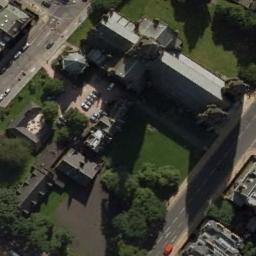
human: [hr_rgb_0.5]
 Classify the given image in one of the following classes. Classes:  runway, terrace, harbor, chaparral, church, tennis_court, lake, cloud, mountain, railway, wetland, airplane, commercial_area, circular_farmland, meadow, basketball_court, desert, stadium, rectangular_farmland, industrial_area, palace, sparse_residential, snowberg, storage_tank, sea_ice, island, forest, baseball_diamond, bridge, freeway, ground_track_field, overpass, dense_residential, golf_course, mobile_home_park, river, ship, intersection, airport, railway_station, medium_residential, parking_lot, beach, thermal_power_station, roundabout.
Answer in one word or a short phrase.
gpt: church